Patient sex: F
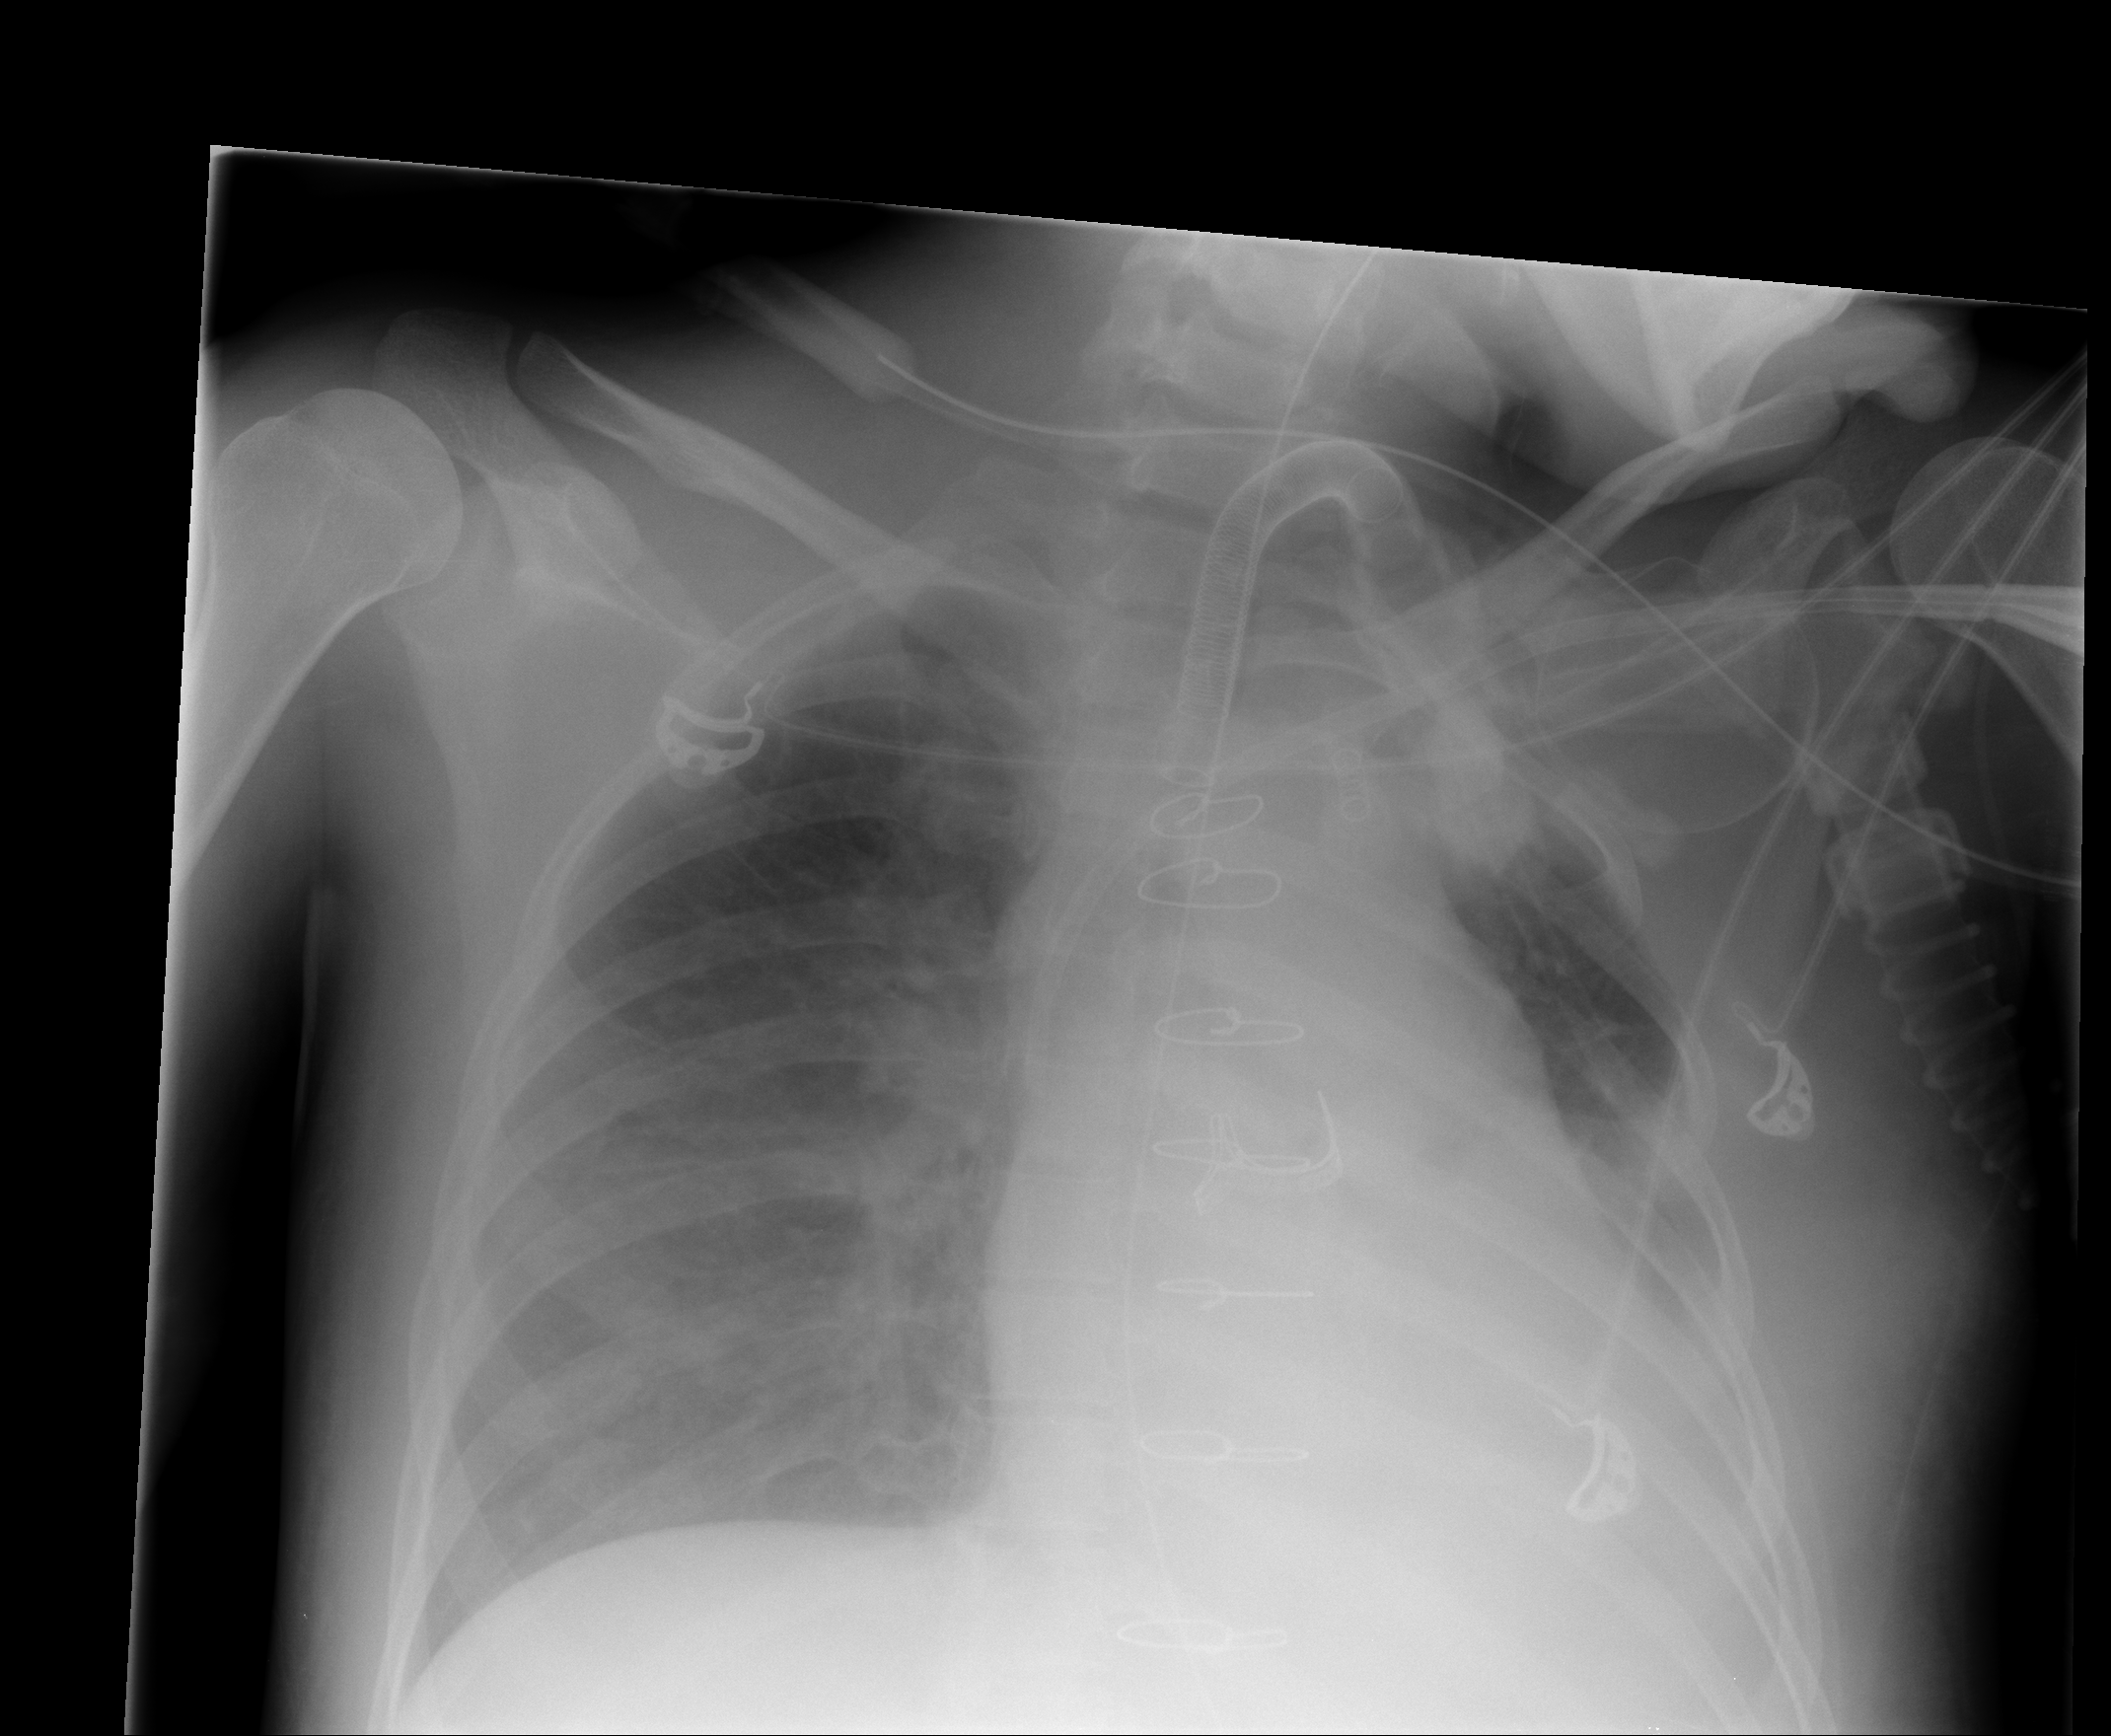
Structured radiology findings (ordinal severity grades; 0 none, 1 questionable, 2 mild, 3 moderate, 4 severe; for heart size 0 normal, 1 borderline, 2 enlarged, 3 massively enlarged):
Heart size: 1
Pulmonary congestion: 0
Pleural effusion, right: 0
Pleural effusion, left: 2
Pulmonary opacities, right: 0
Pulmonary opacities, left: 1
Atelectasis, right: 0
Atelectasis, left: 2